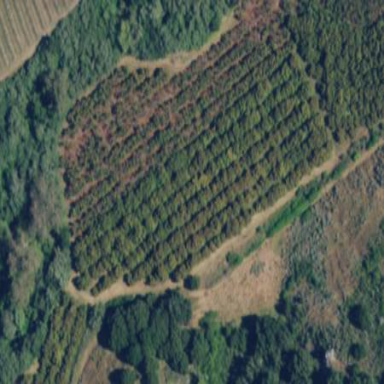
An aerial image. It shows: Orchard.